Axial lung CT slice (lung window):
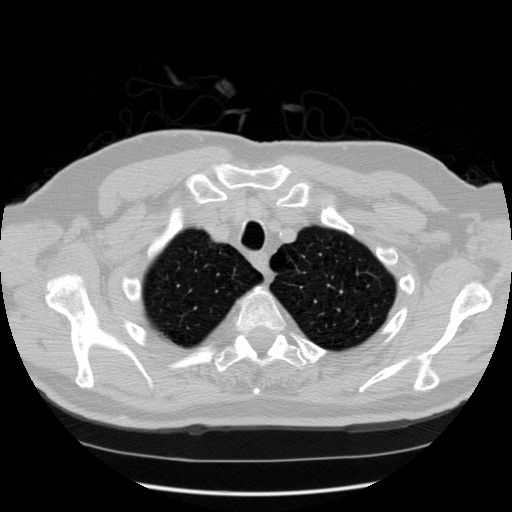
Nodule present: no